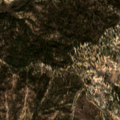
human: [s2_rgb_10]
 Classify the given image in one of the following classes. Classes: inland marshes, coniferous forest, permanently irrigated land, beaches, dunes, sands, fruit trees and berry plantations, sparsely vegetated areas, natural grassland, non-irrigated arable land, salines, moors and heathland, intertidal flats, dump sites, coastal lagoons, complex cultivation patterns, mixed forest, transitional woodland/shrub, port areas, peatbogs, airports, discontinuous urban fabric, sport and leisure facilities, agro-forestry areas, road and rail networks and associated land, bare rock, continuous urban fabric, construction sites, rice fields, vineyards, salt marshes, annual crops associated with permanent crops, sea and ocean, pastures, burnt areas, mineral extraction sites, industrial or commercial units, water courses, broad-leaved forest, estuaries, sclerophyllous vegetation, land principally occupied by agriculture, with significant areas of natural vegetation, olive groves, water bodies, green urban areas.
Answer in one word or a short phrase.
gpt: broad-leaved forest, mixed forest